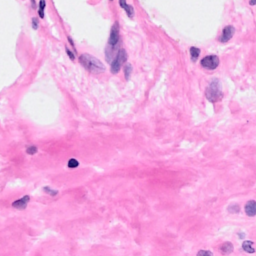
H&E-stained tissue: Breast